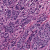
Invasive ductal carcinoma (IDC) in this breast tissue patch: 1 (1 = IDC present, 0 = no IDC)